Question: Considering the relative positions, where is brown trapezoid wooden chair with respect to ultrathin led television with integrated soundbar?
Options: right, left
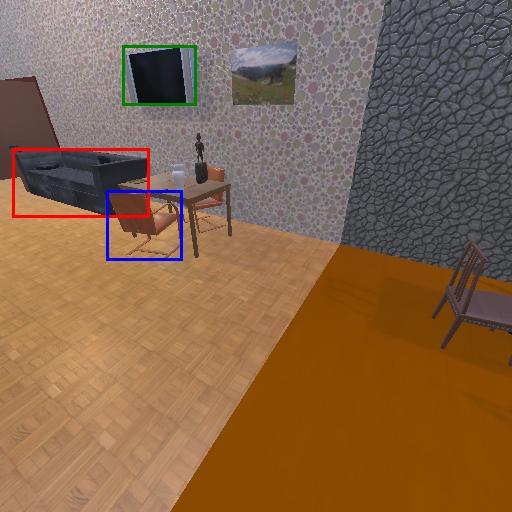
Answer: right